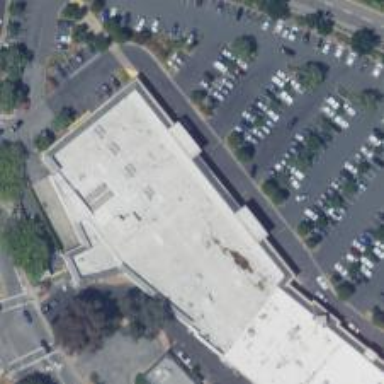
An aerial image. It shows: Supermarket.